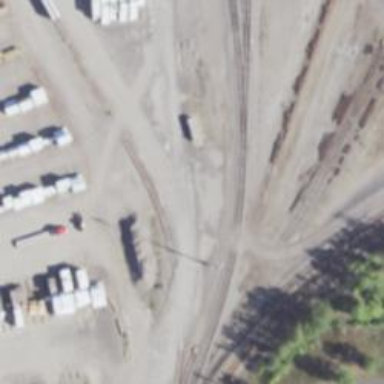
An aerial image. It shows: Abandoned spur railway.